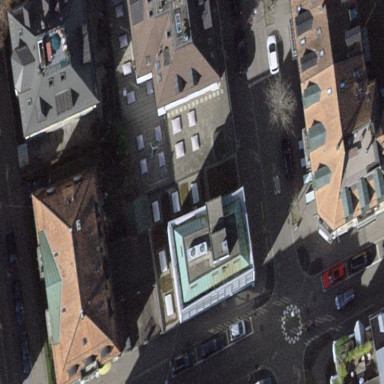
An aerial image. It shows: Office building.